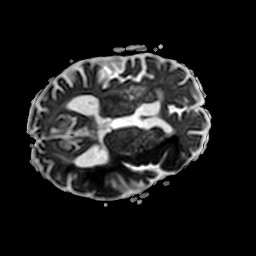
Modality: ADC
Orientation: axial
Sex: female
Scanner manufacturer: philips
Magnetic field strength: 3 T
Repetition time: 4.262 s
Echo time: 0.07367 s